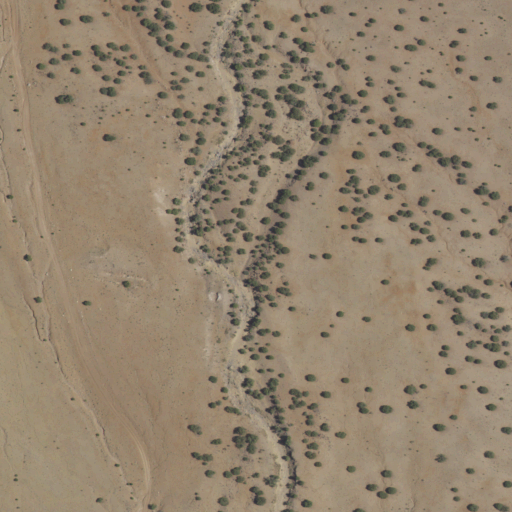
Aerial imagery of valley in New Mexico named Cañon Seco containing shrub, grassland, and evergreen forest